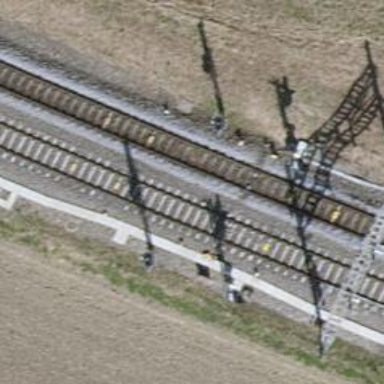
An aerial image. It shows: Railway signal.